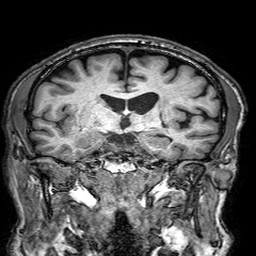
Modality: T1w
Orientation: sagittal
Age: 65
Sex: male
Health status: healthy
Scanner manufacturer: philips
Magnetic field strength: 3 T